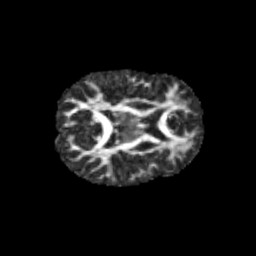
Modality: FA
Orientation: axial
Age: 12
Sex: female
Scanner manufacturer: siemens
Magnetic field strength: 3 T
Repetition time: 3.8 s
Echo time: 0.07 s